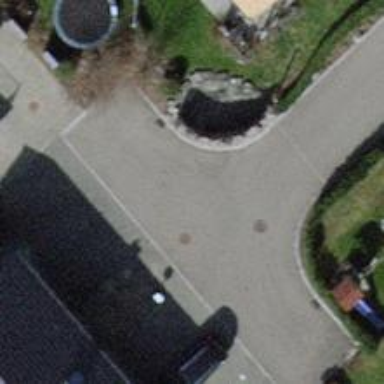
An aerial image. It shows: Smoothly paved residential road.